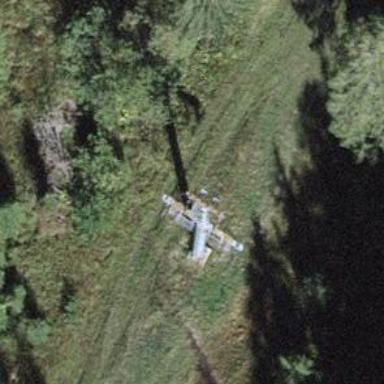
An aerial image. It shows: Pylon for aerialway.